Aerial crown-view tile of a tropical tree (Barro Colorado Island, Panama), acquired 20241014:
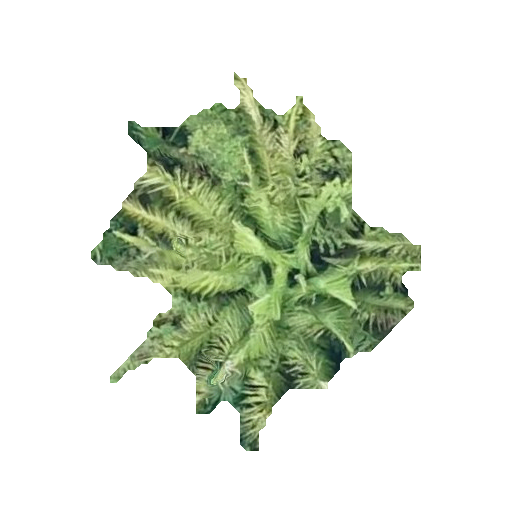
Species: Oenocarpus mapora
GBIF accepted scientific name: Oenocarpus mapora
Crown area: 102.024 m²